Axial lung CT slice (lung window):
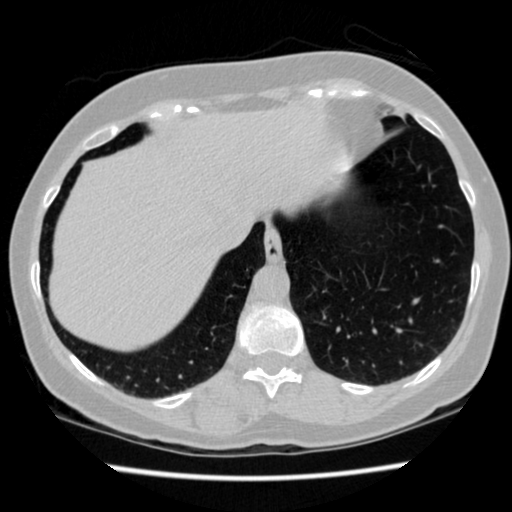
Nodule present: no